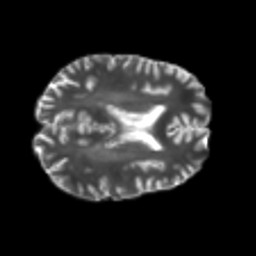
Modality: T2w
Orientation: axial
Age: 28
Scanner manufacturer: philips
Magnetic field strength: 3 T
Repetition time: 8.6 s
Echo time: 0.127 s